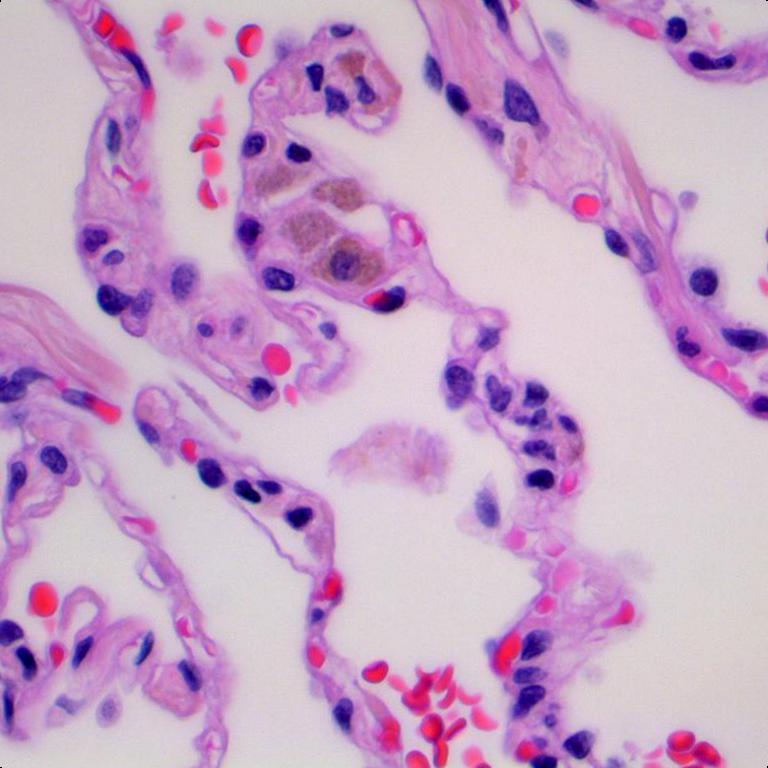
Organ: lung
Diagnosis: benign